Question: I created a regex for matching a string which could be possibly something like shown below:
'''
then "hello I am here" blah blah
'''
'''
then hello blah blah
'''
I am trying to match the word just after 'then'. For above strings the expected outputs are
'''
"hello I am here" //if the words are in quotes
'''
or
'''
hello
'''
I tried this regex '&quot;(\w*[\s]*)*&quot;|(?<=then\s)(\w+)' , which is working fine online but showing error in firefox. Error

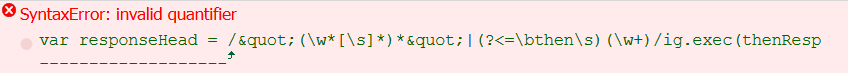
Answer: Try
'''
var regex = /then\s*("(.*?)"|(\w*))\s*.*/
function getSomething(string){
var arr = regex.exec(string);
console.log(arr);
return arr.length > 1 ? arr[1] : undefined;
}
'''
Demo: <URL>